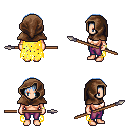
a pixel art fantasy rpg character, female body template, human, light skin, yellow tattered cape, magenta pants, white cyan plain hairstyle, cloth hood, bracelets, spear, four views (front, back, left, right), 2x2 character sprite sheet, small pixel art, hard edges, no anti-aliasing